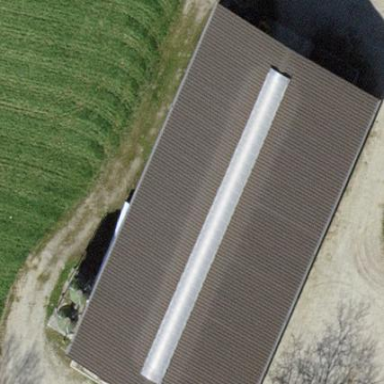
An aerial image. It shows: Farm auxiliary building with gabled roof.